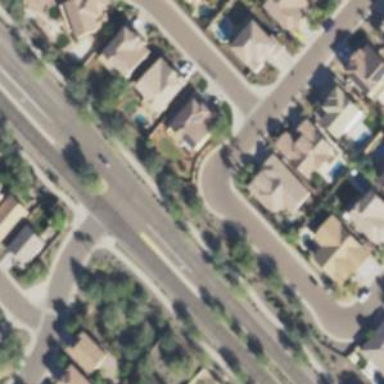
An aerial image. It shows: Smooth asphalt road in residential area.